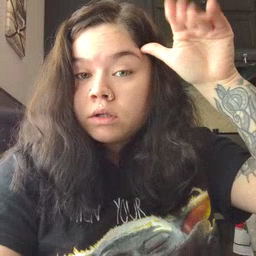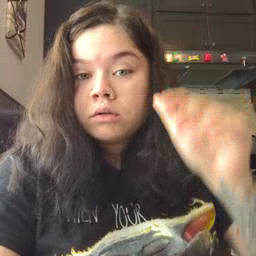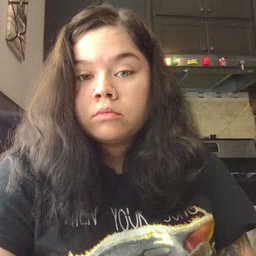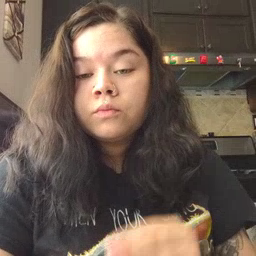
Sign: donkey